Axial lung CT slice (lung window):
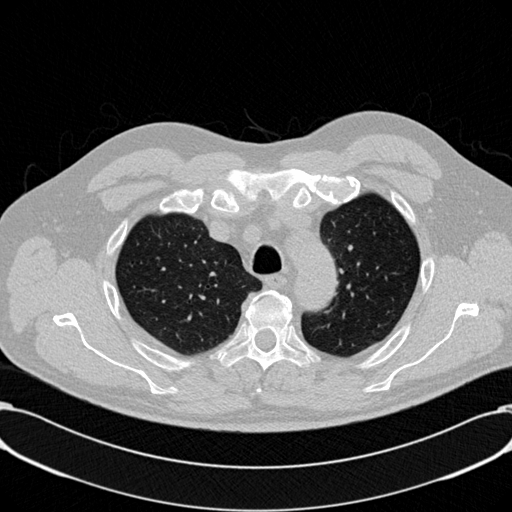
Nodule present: no